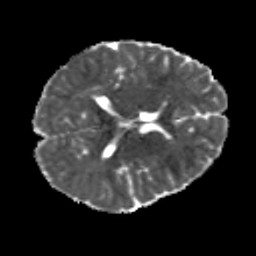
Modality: MD
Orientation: axial
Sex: male
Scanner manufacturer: siemens
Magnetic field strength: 3 T
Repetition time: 3.7 s
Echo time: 0.08 s